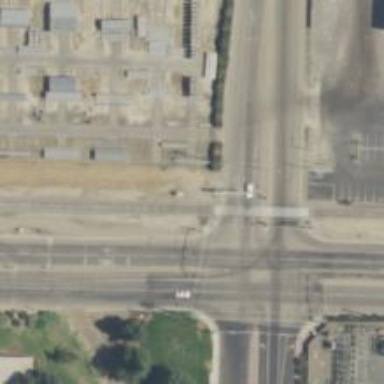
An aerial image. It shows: Crossing with marked lines on the road.